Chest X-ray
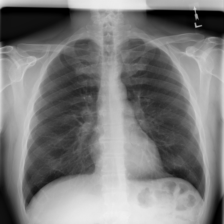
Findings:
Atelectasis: negative
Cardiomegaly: negative
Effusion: negative
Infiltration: negative
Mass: negative
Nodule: negative
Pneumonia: negative
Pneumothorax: negative
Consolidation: negative
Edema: negative
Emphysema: negative
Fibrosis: negative
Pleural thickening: negative
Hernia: negative